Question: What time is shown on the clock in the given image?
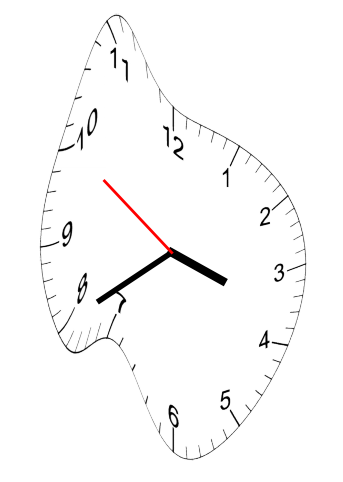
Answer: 03:39:50